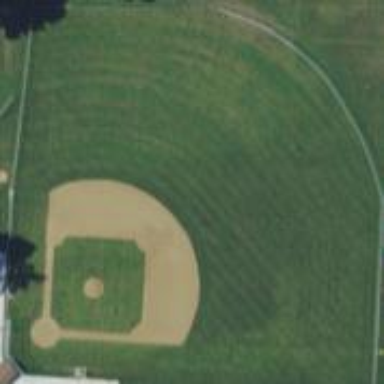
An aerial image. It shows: Baseball pitch surrounded by fence.